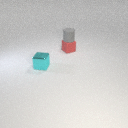
small gray rubber cylinder above small red rubber cube